Question: We can set error in Edittext successfully but failed to set in textview. is there any problem??
i tried
'''
((TextView) findViewById(R.id.df)).requestFocus();
((TextView) findViewById(R.id.df)).setSelected(true);
((TextView) findViewById(R.id.df)).setError("akjshbd");
'''
but i am not getting popup for error.

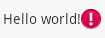
Answer: Actually , you can use the setError for the textView and show its popup .
You just need to use the same style as of the EditText .
Simply add the next attribute for the textView in the xml :
'''
style="@android:style/Widget.EditText"
'''